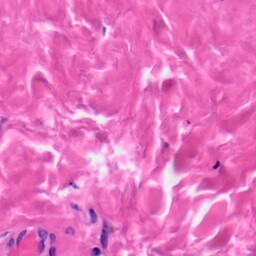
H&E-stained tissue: Skin